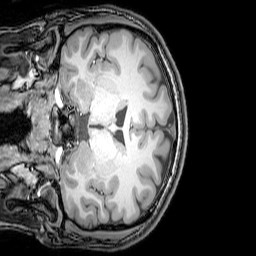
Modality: T1w
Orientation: coronal
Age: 21
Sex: male
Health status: healthy
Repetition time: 0.081 s
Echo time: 0.037 s